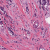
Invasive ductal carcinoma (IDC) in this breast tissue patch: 1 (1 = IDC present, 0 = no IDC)